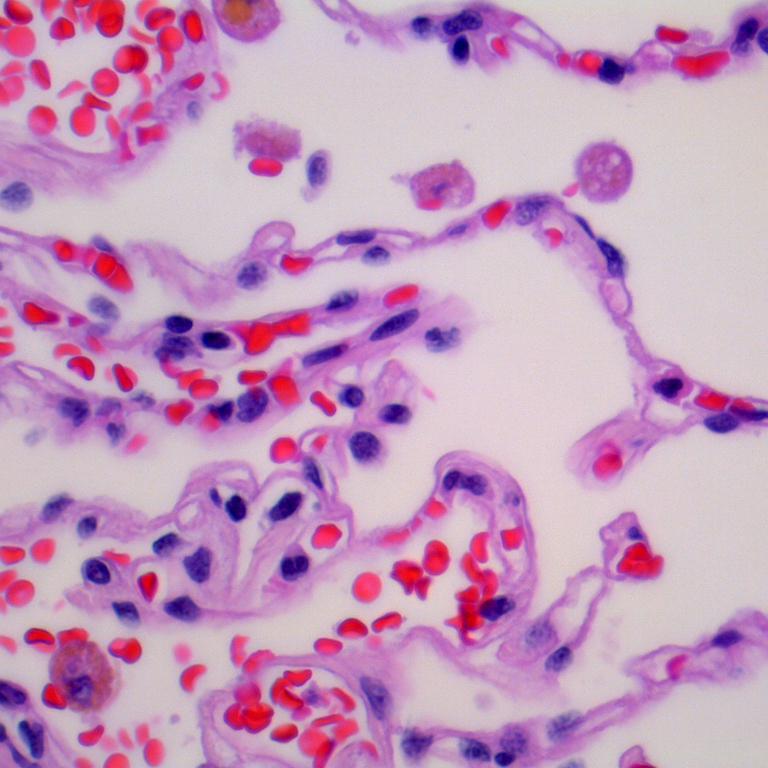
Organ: lung
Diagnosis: benign